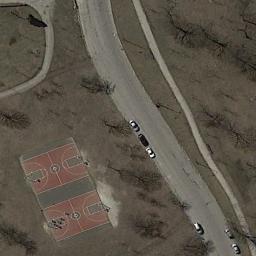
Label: basketball_court